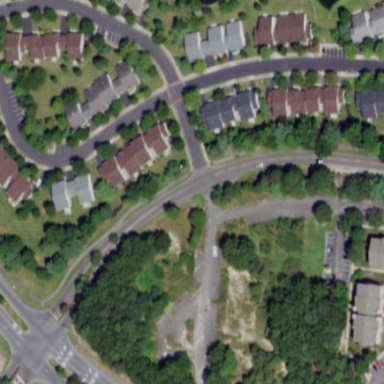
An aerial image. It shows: Condominium within residential area.